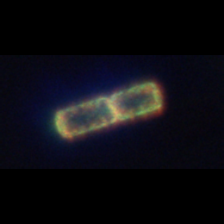
Taxon: Lauderia_Hemiaulus
Group: Diatoms